Question: I am looking to draw a horse-shoe like gauge using CSS like the following picture below:

The way I've tried is doing something like creating a circle and cutting off the bottom like this fiddle: <URL>
markup:
'''
<div class="container">
<div class="horse-shoe-gauge"></div>
</div>
'''
css:
'''
.container {
width: 200px;
height: 180px;
overflow: hidden;
}
.horse-shoe-gauge {
width: 200px;
height: 200px;
-webkit-border-radius: 50%;
-moz-border-radius: 50%;
border-radius: 50%;
border: 10px solid black;
box-sizing: border-box;
}
'''
But I'm not able to get the circular rounded bottom.
Any advice would be appreciated. Thanks.
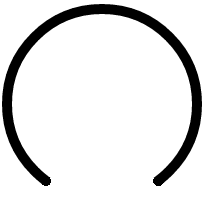
Answer: Something a bit different with ':before' and ':after' so that the html doesn't need to be modified.
I would however probably consider using 'canvas' instead as it will give more control.
<URL>
'''
.horse-shoe-gauge:before {
content: "";
display: block;
position: absolute;
bottom: -5px;
left: 12px;
height: 10px;
width: 10px;
border: 15px solid white;
border-top-color: transparent;
border-left-color: transparent;
background-color: black;
background-clip: padding-box;
-webkit-border-radius: 50%;
-moz-border-radius: 50%;
border-radius: 50%;
}
.horse-shoe-gauge:after {
content: "";
display: block;
position: absolute;
bottom: -5px;
right: 12px;
height: 10px;
width: 10px;
border: 15px solid white;
border-top-color: transparent;
border-right-color: transparent;
background-color: black;
background-clip: padding-box;
-webkit-border-radius: 50%;
-moz-border-radius: 50%;
border-radius: 50%;
}
'''
To see how it's working, see <URL>.